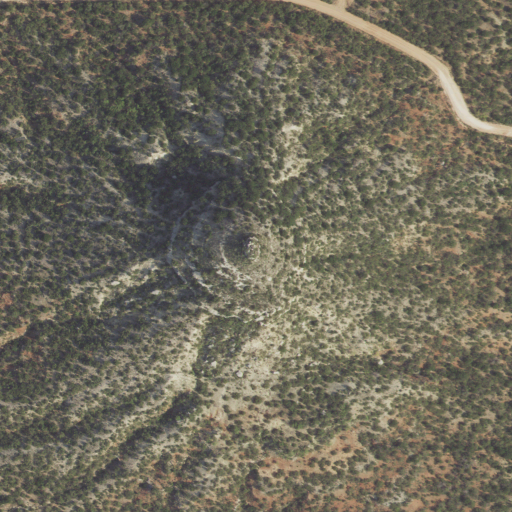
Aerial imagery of mountain in Texas named Nipple Peak containing shrub, evergreen forest, low intensity development, open development, and medium intensity development